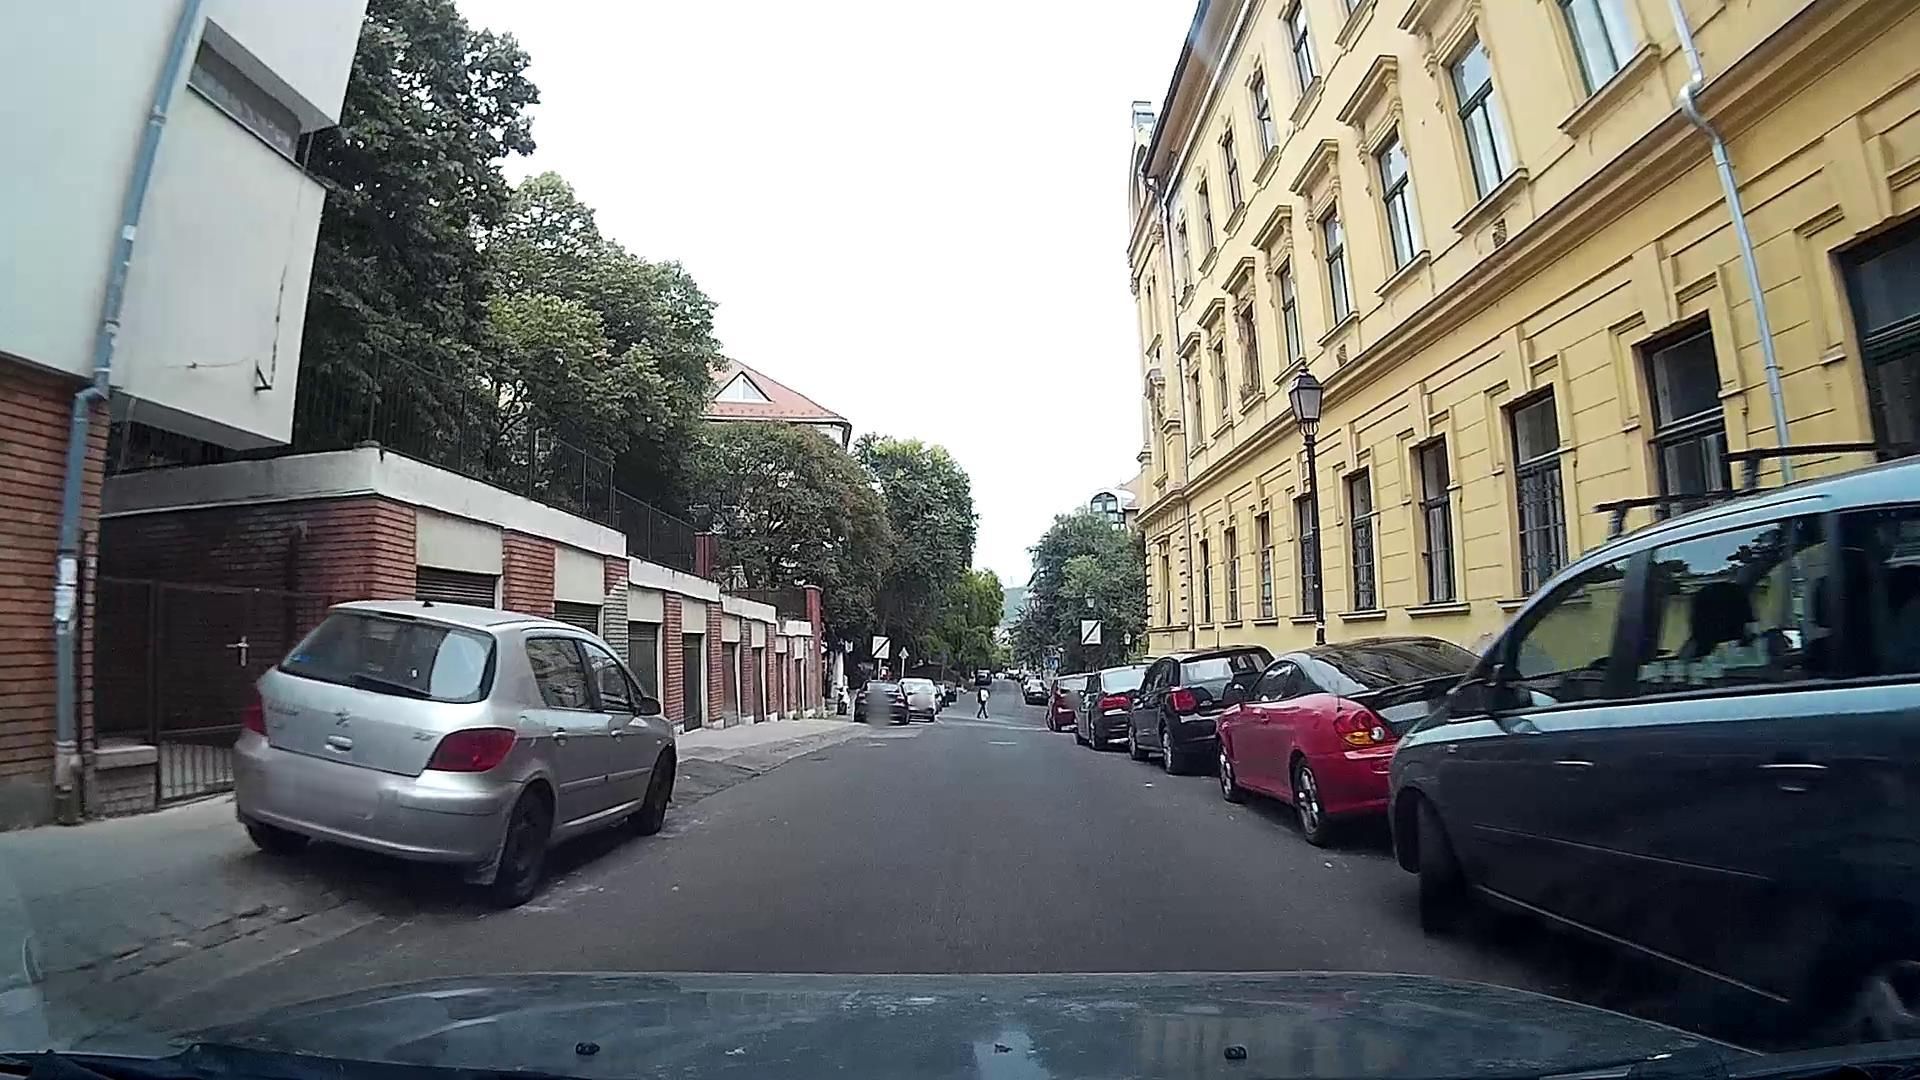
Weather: clear
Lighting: day
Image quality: good
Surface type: driving surface
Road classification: residential
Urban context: urban centre
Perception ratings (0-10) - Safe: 7.06, Lively: 9.2, Beautiful: 6.62, Boring: 1.71, Depressing: 2.21, Wealthy: 8.37